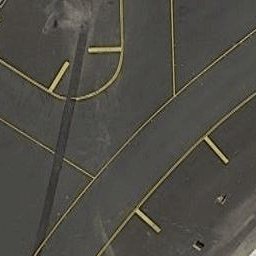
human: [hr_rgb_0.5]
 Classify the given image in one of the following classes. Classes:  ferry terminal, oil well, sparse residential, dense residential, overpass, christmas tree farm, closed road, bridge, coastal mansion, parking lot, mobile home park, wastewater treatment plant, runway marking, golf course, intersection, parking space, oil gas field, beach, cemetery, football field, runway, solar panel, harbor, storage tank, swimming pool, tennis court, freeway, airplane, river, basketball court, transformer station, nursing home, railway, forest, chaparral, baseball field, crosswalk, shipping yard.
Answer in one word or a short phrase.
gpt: runway marking